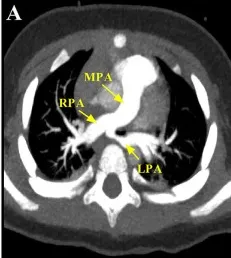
Radiographic evaluation of the PAS, tracheobronchial abnormalities, and neurological lesions through CT and MRI scans. (A) Preoperative CTA showing the anomalous origin of LPA from the posterior aspect of RPA.
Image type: radiology (ct)